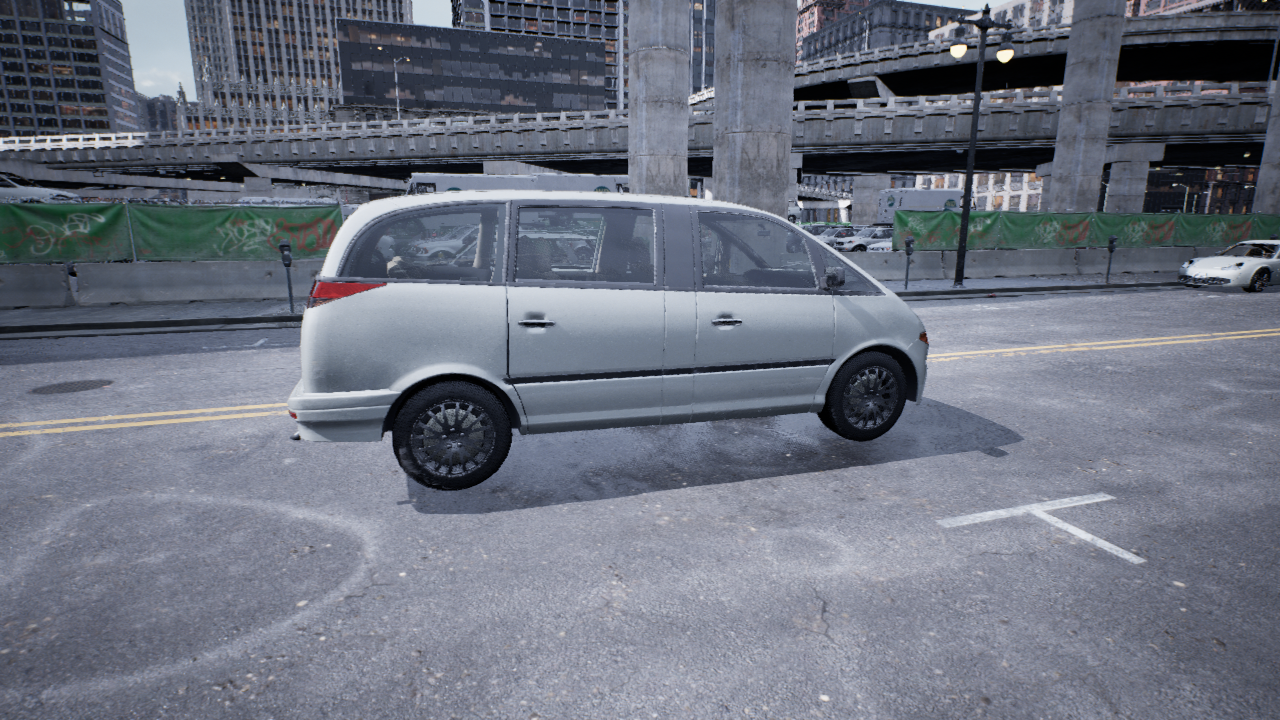
Venue: downtown
Lighting: overcast
Vehicle rig: minivan